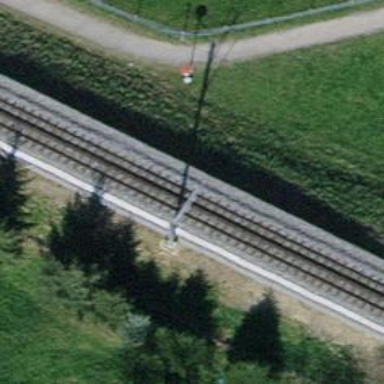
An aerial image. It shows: Solitary milestone along the railway.